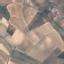
Land use / land cover: PermanentCrop